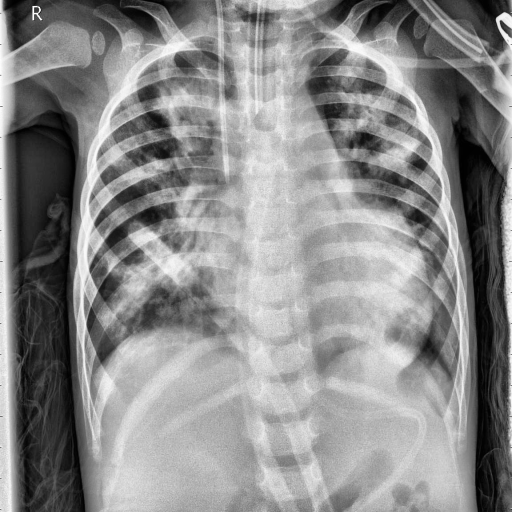
Finding: PNEUMONIA